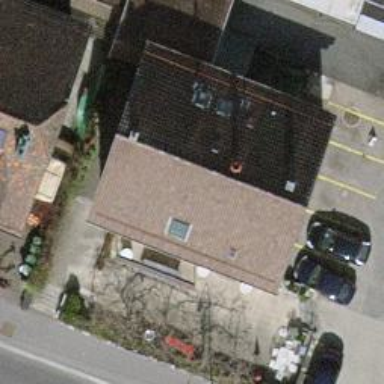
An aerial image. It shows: Restaurant.